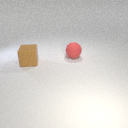
large brown rubber cube in front of large red rubber sphere